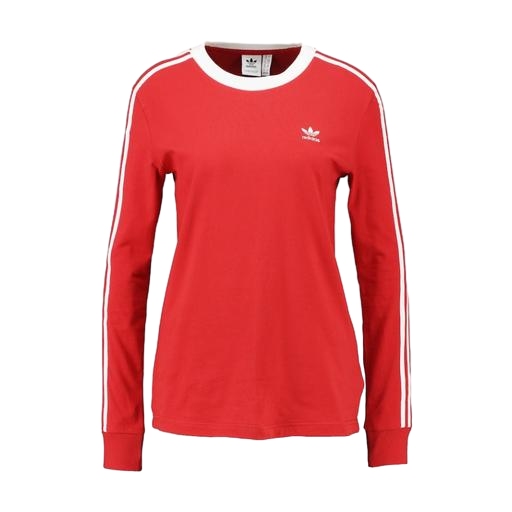
3-stripe ringer tee, red women's striped long-sleeve t-shirt, red long-sleeve t-shirt, white background